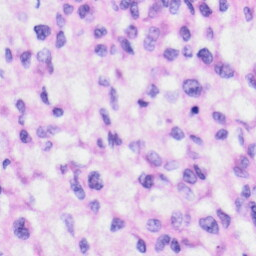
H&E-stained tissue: Liver